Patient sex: M
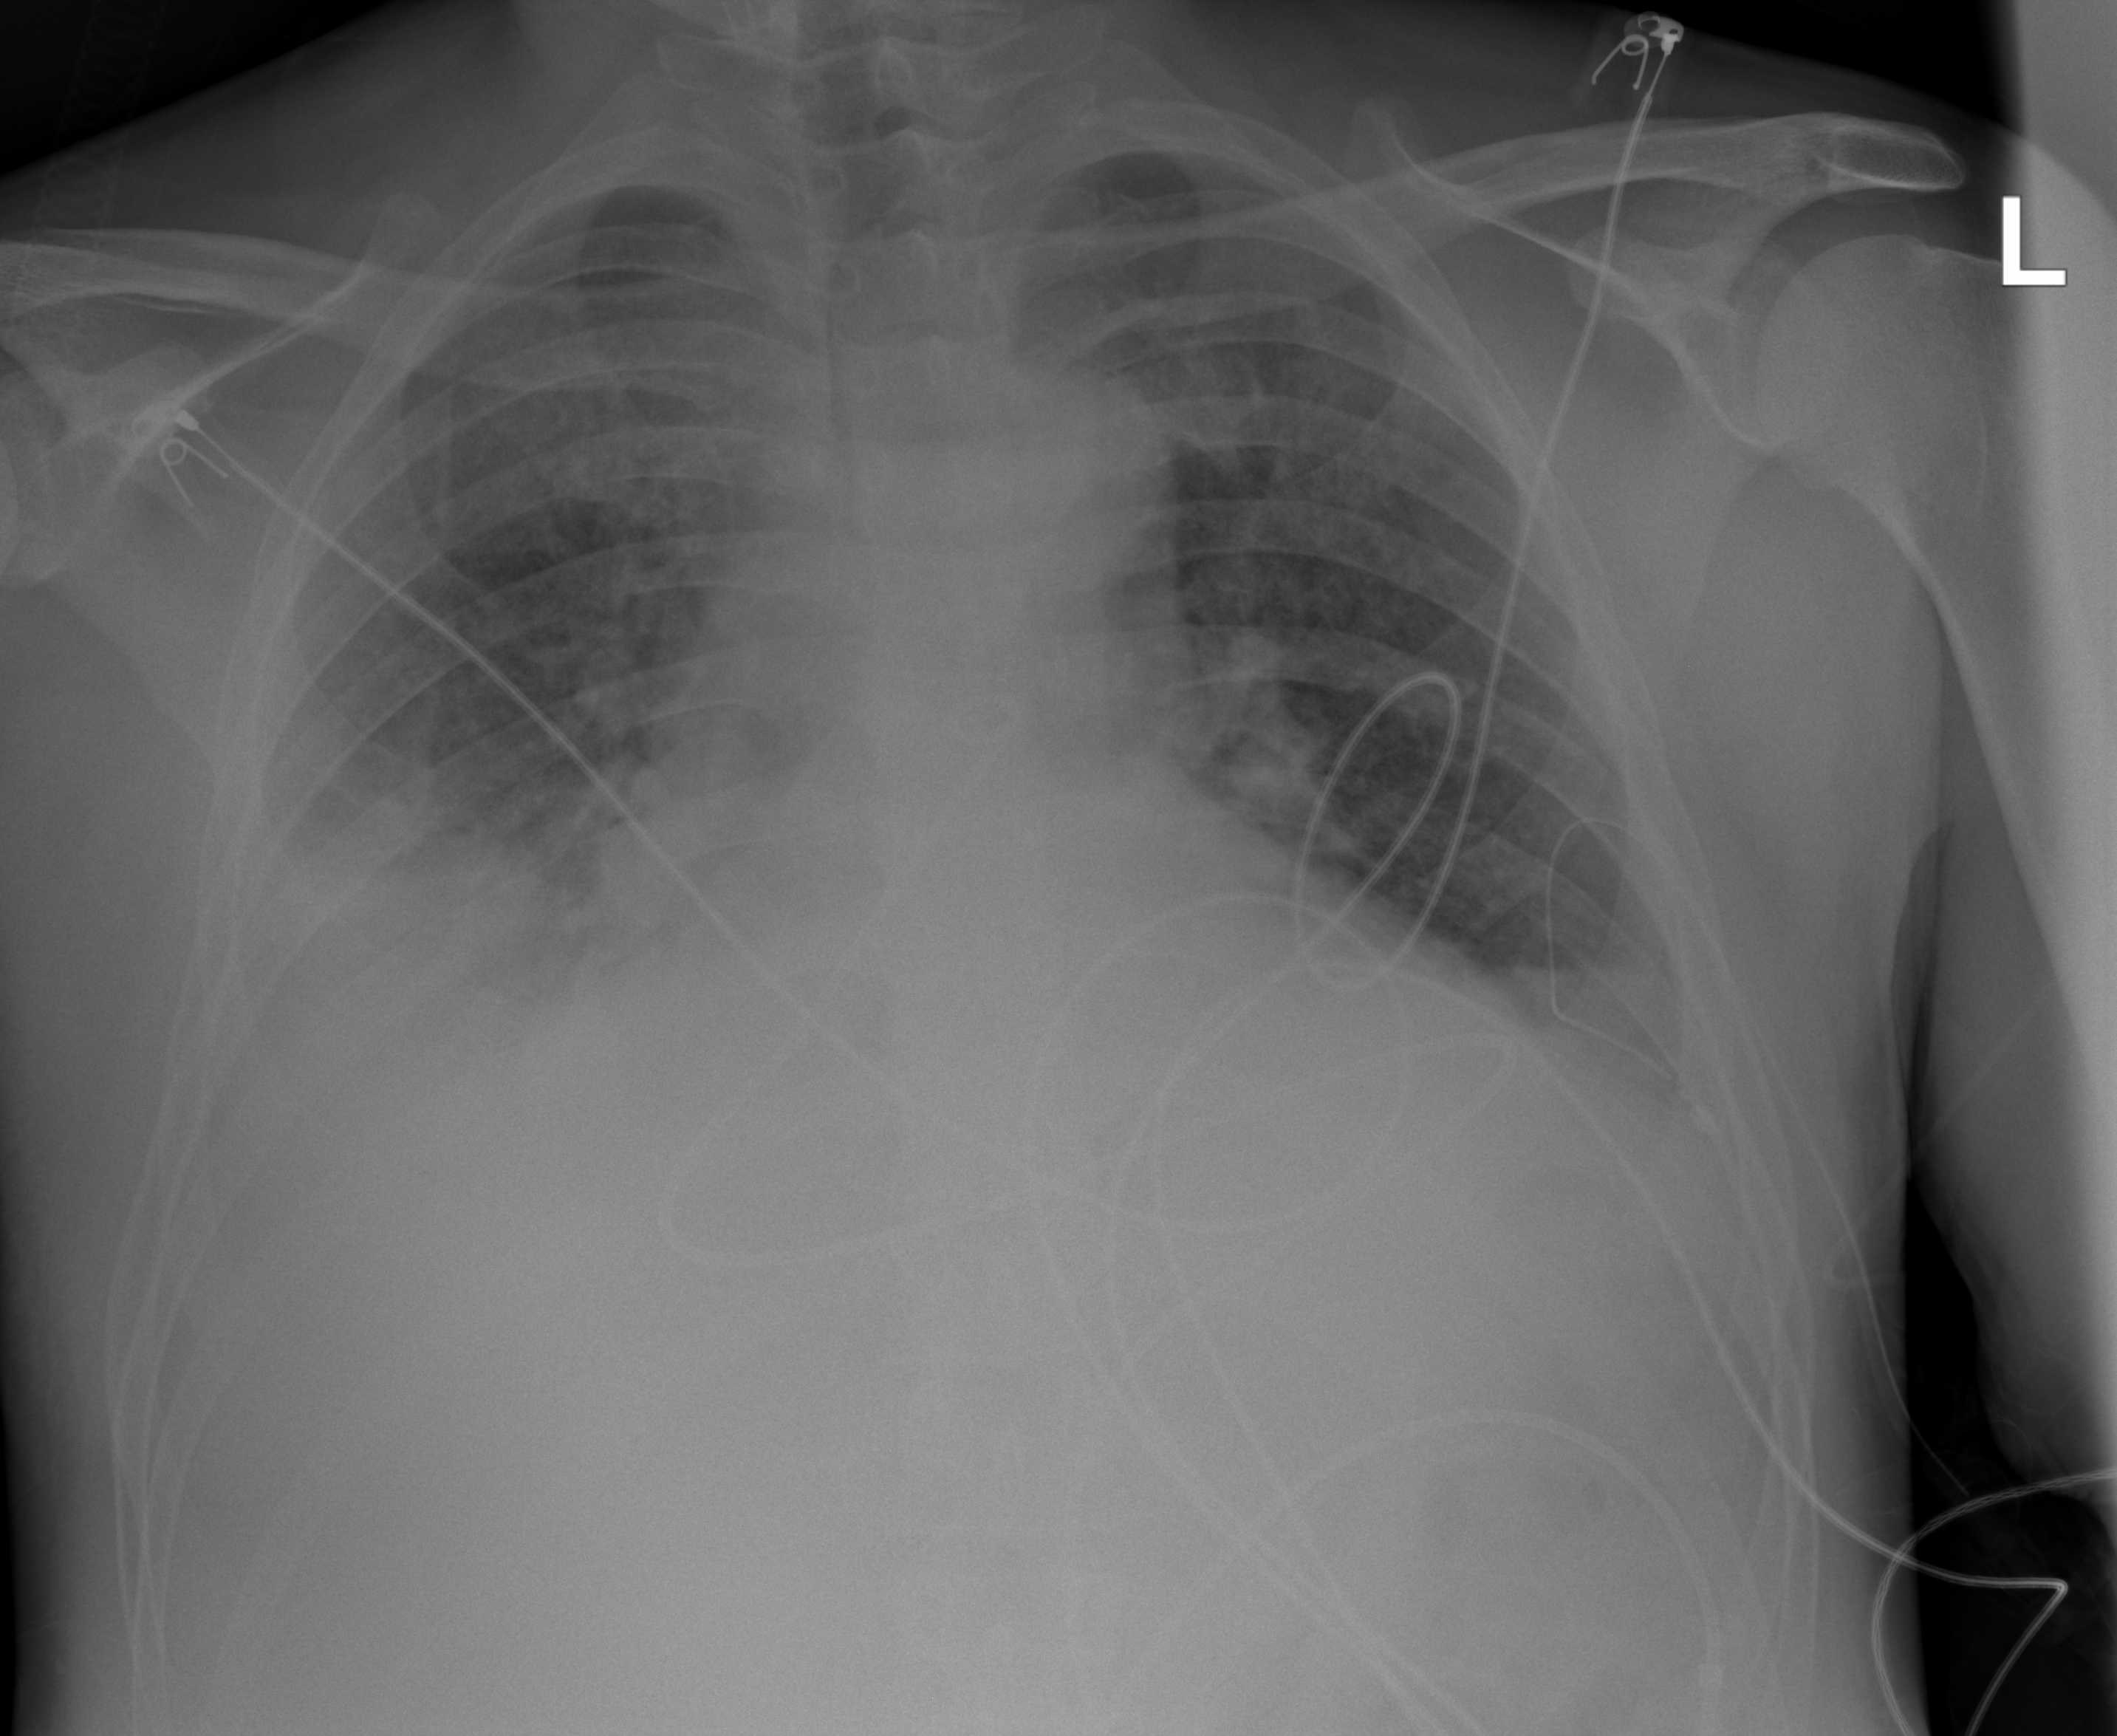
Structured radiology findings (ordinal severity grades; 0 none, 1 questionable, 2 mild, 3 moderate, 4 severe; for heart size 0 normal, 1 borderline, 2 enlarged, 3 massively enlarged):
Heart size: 2
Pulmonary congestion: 2
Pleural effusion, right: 2
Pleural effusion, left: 2
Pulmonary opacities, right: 2
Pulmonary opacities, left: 2
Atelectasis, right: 2
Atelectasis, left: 2